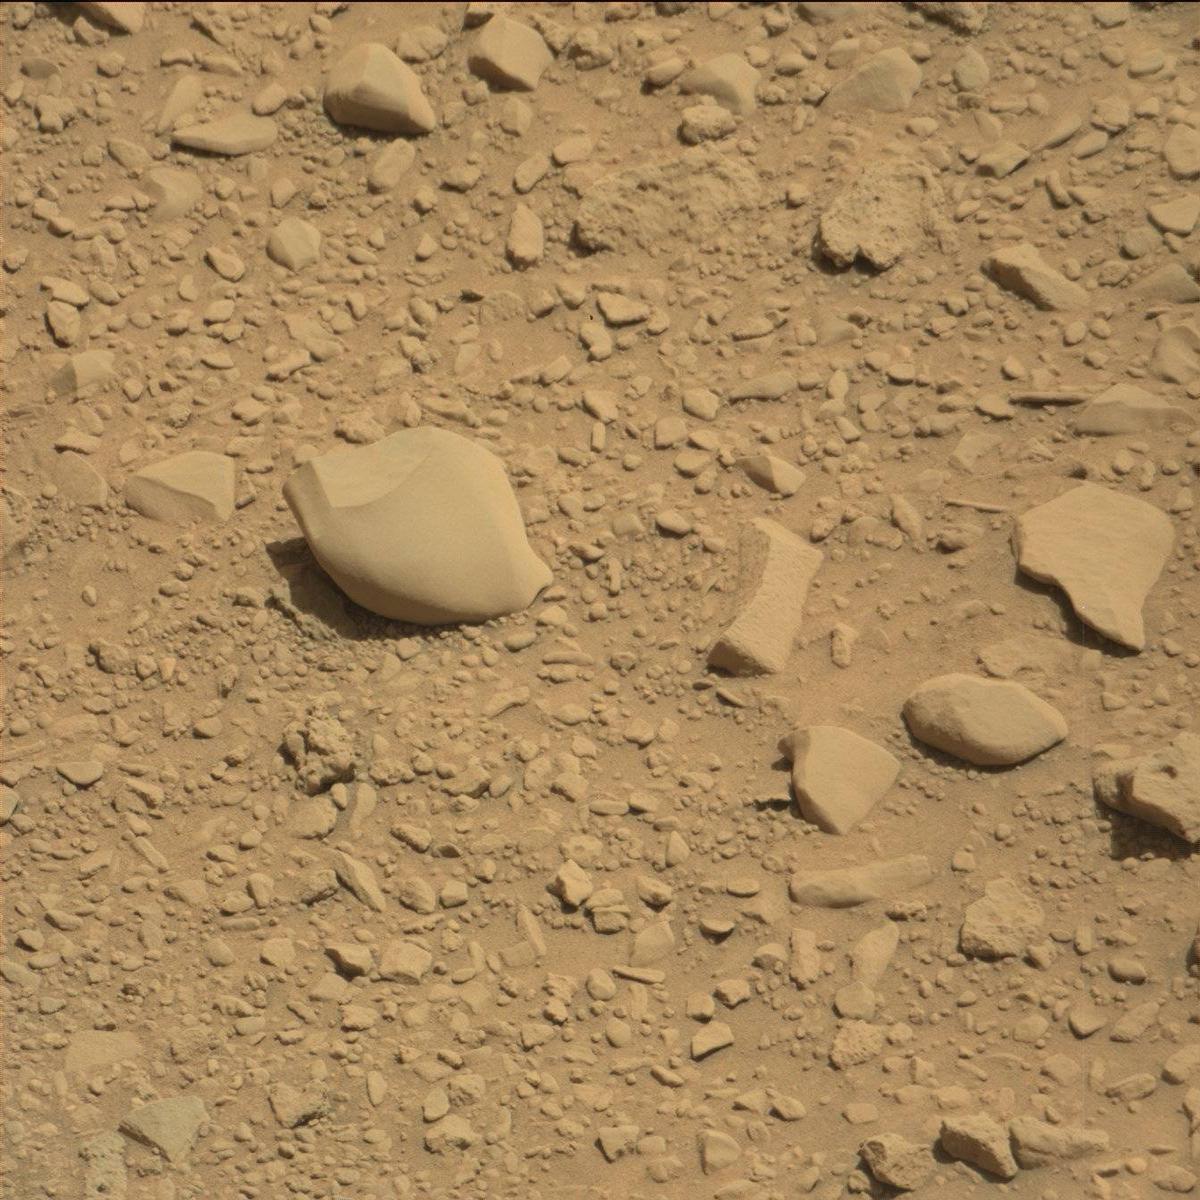
Terrain classes present: Bedrock, Rock, Sand / Soil